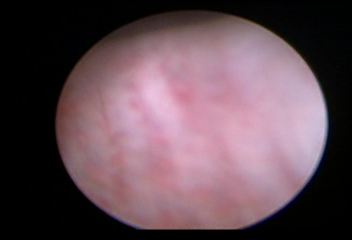
Modality: WLC
Class: Normal mucosa
Bladder cancer association: No